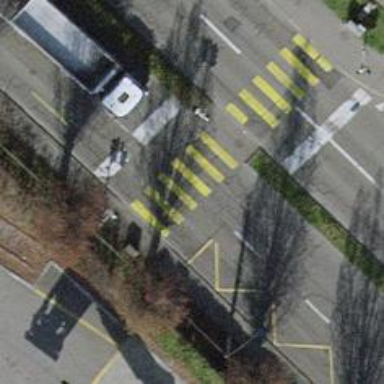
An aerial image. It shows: Crossing with traffic signals and pedestrian island.